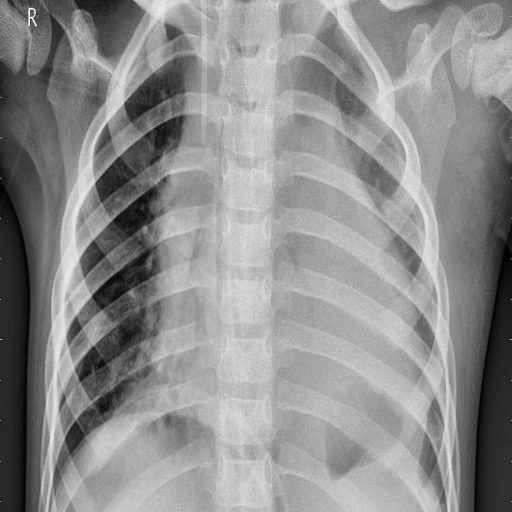
Finding: PNEUMONIA